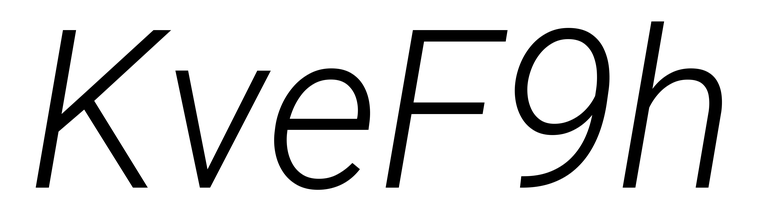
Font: Roboto-Italic_Light_Italic